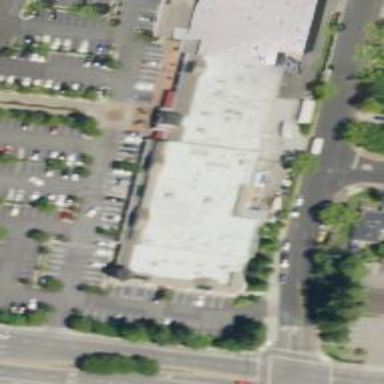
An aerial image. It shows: Supermarket.